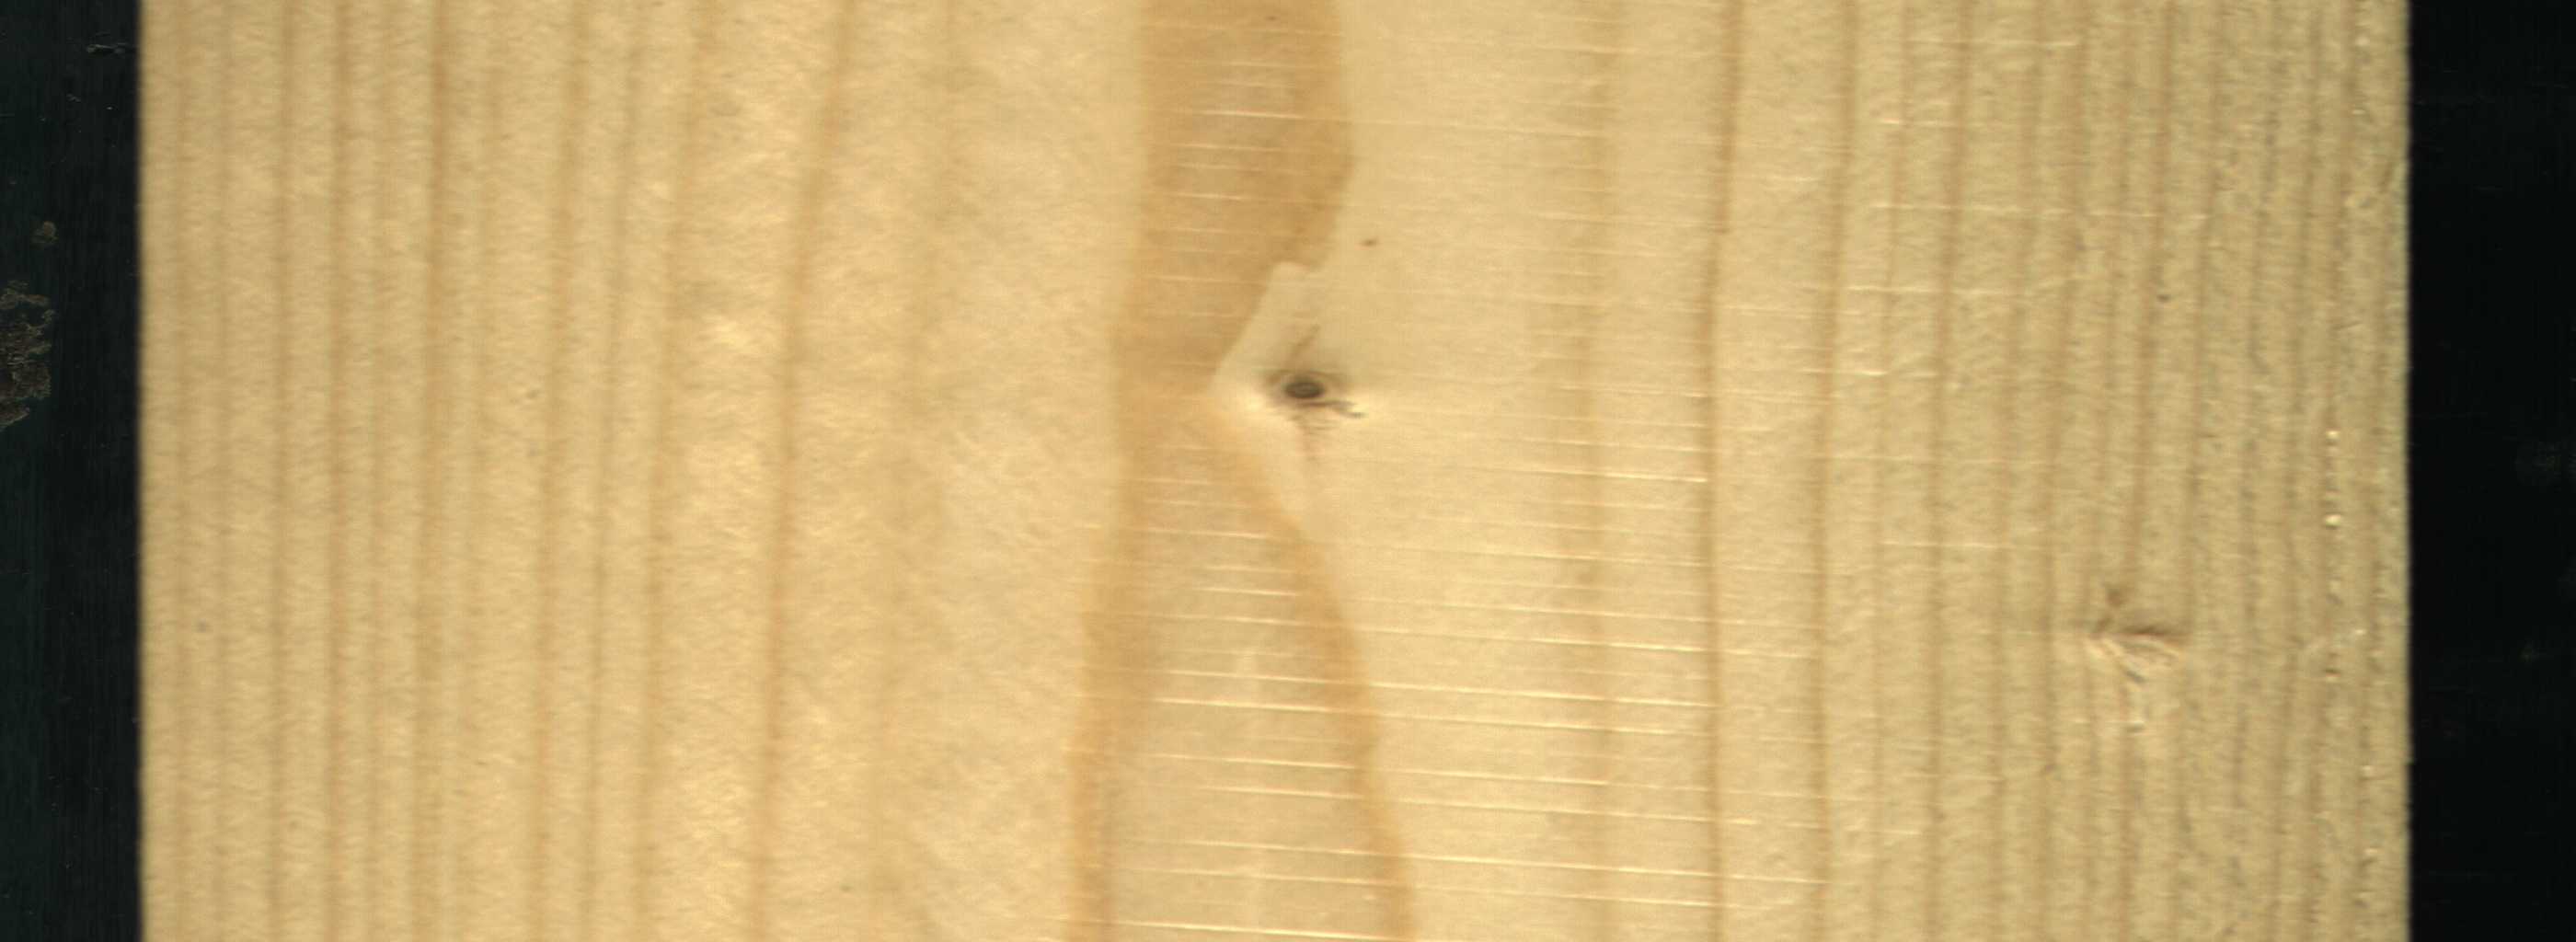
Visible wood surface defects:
Live_Knot